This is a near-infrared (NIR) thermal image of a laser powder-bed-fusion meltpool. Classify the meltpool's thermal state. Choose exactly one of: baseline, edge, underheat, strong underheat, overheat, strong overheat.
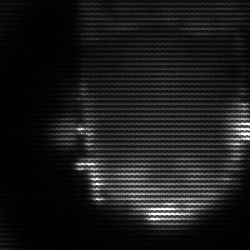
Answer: baseline